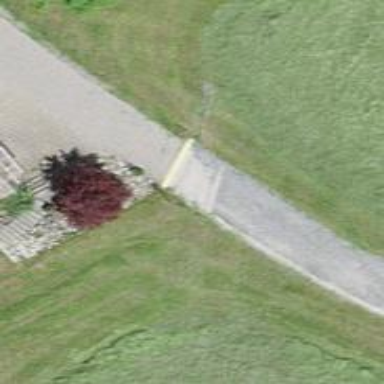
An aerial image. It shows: Bollard barrier.